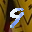
Label: 9